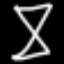
Label: hourglass